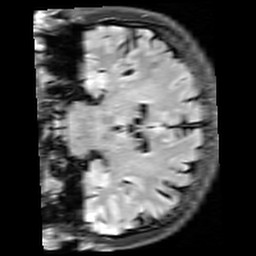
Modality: FLAIR
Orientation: coronal
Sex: male
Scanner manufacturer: siemens
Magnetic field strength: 3 T
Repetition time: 10 s
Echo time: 0.09 s